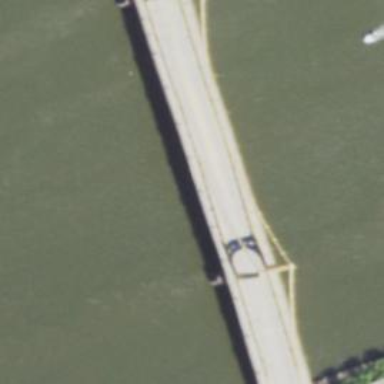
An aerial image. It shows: Footway that goes over the bridge. The bridge has suspension structure.